Question: I have arbitrary many lines in 3D space which are all parallel to each other. Now I want to find the convex hull of these lines. To illustrate this, I've drawn a picture:

I know the start- and endpoints of all lines (the blue dots). The lines are not equally long. If a viewer looks in the direction of the lines (marked as the viewer direction in the pic) he sees only the dots. Now I want to find the convex hull of these dots. Hopefully its clear what I mean.
My idea was to project the start or endpoints on a plane which is perpendicular to the line's direction. After that I can apply some kind of convex hull algorithm to these points. But I have no idea how.
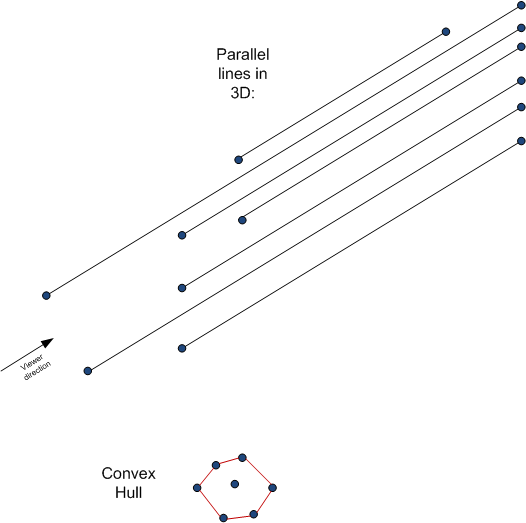
Answer: Your idea is exactly correct. One way to accomplish this is to define a vector along your viewing direction, and then rotate to the -axis. The same rotation will convert lines to vertical lines. Then drop the -coordinate of the endpoints to get your projected points. Then compute the convex hull. There are hull algorithms all over the web, including my own <URL>.